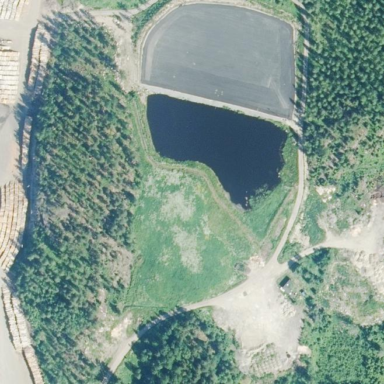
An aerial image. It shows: Pond with natural water.